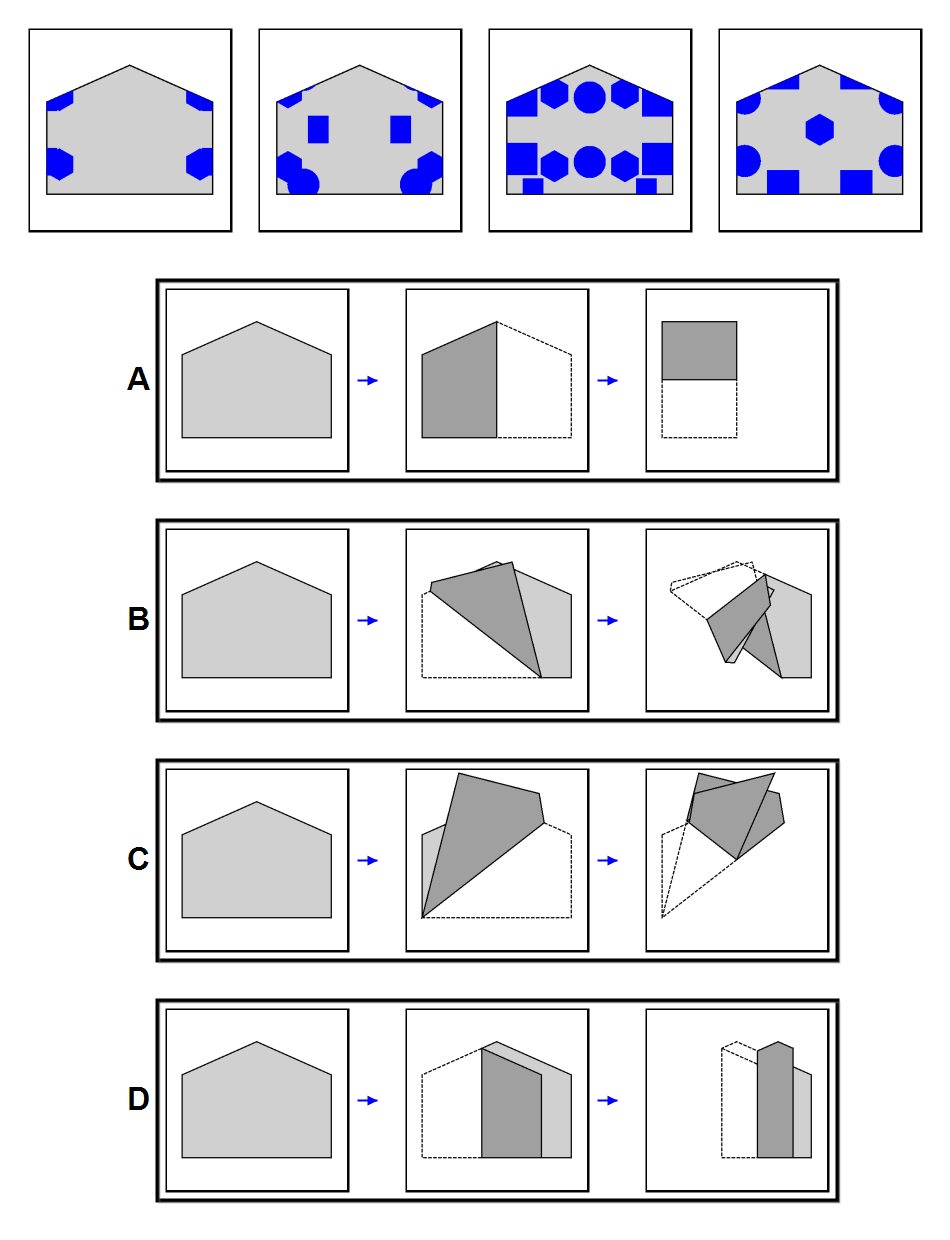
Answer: A